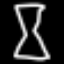
Label: hourglass